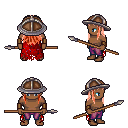
a pixel art fantasy rpg character, male body template, human, dark skin, red tattered cape, magenta pants, red unkempt hairstyle, chain helm, leather bracers, spear, four views (front, back, left, right), 2x2 character sprite sheet, small pixel art, hard edges, no anti-aliasing